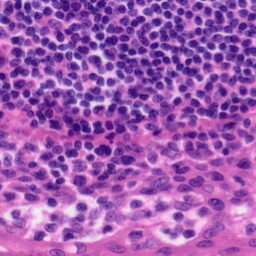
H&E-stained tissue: Tonsil